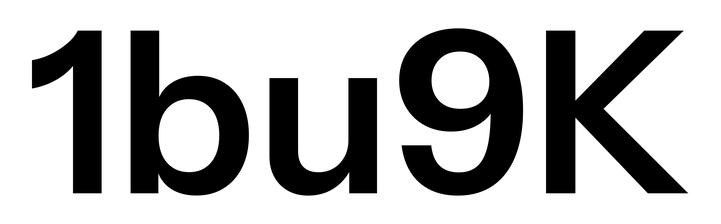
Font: InstrumentSans_SemiBold